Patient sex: F
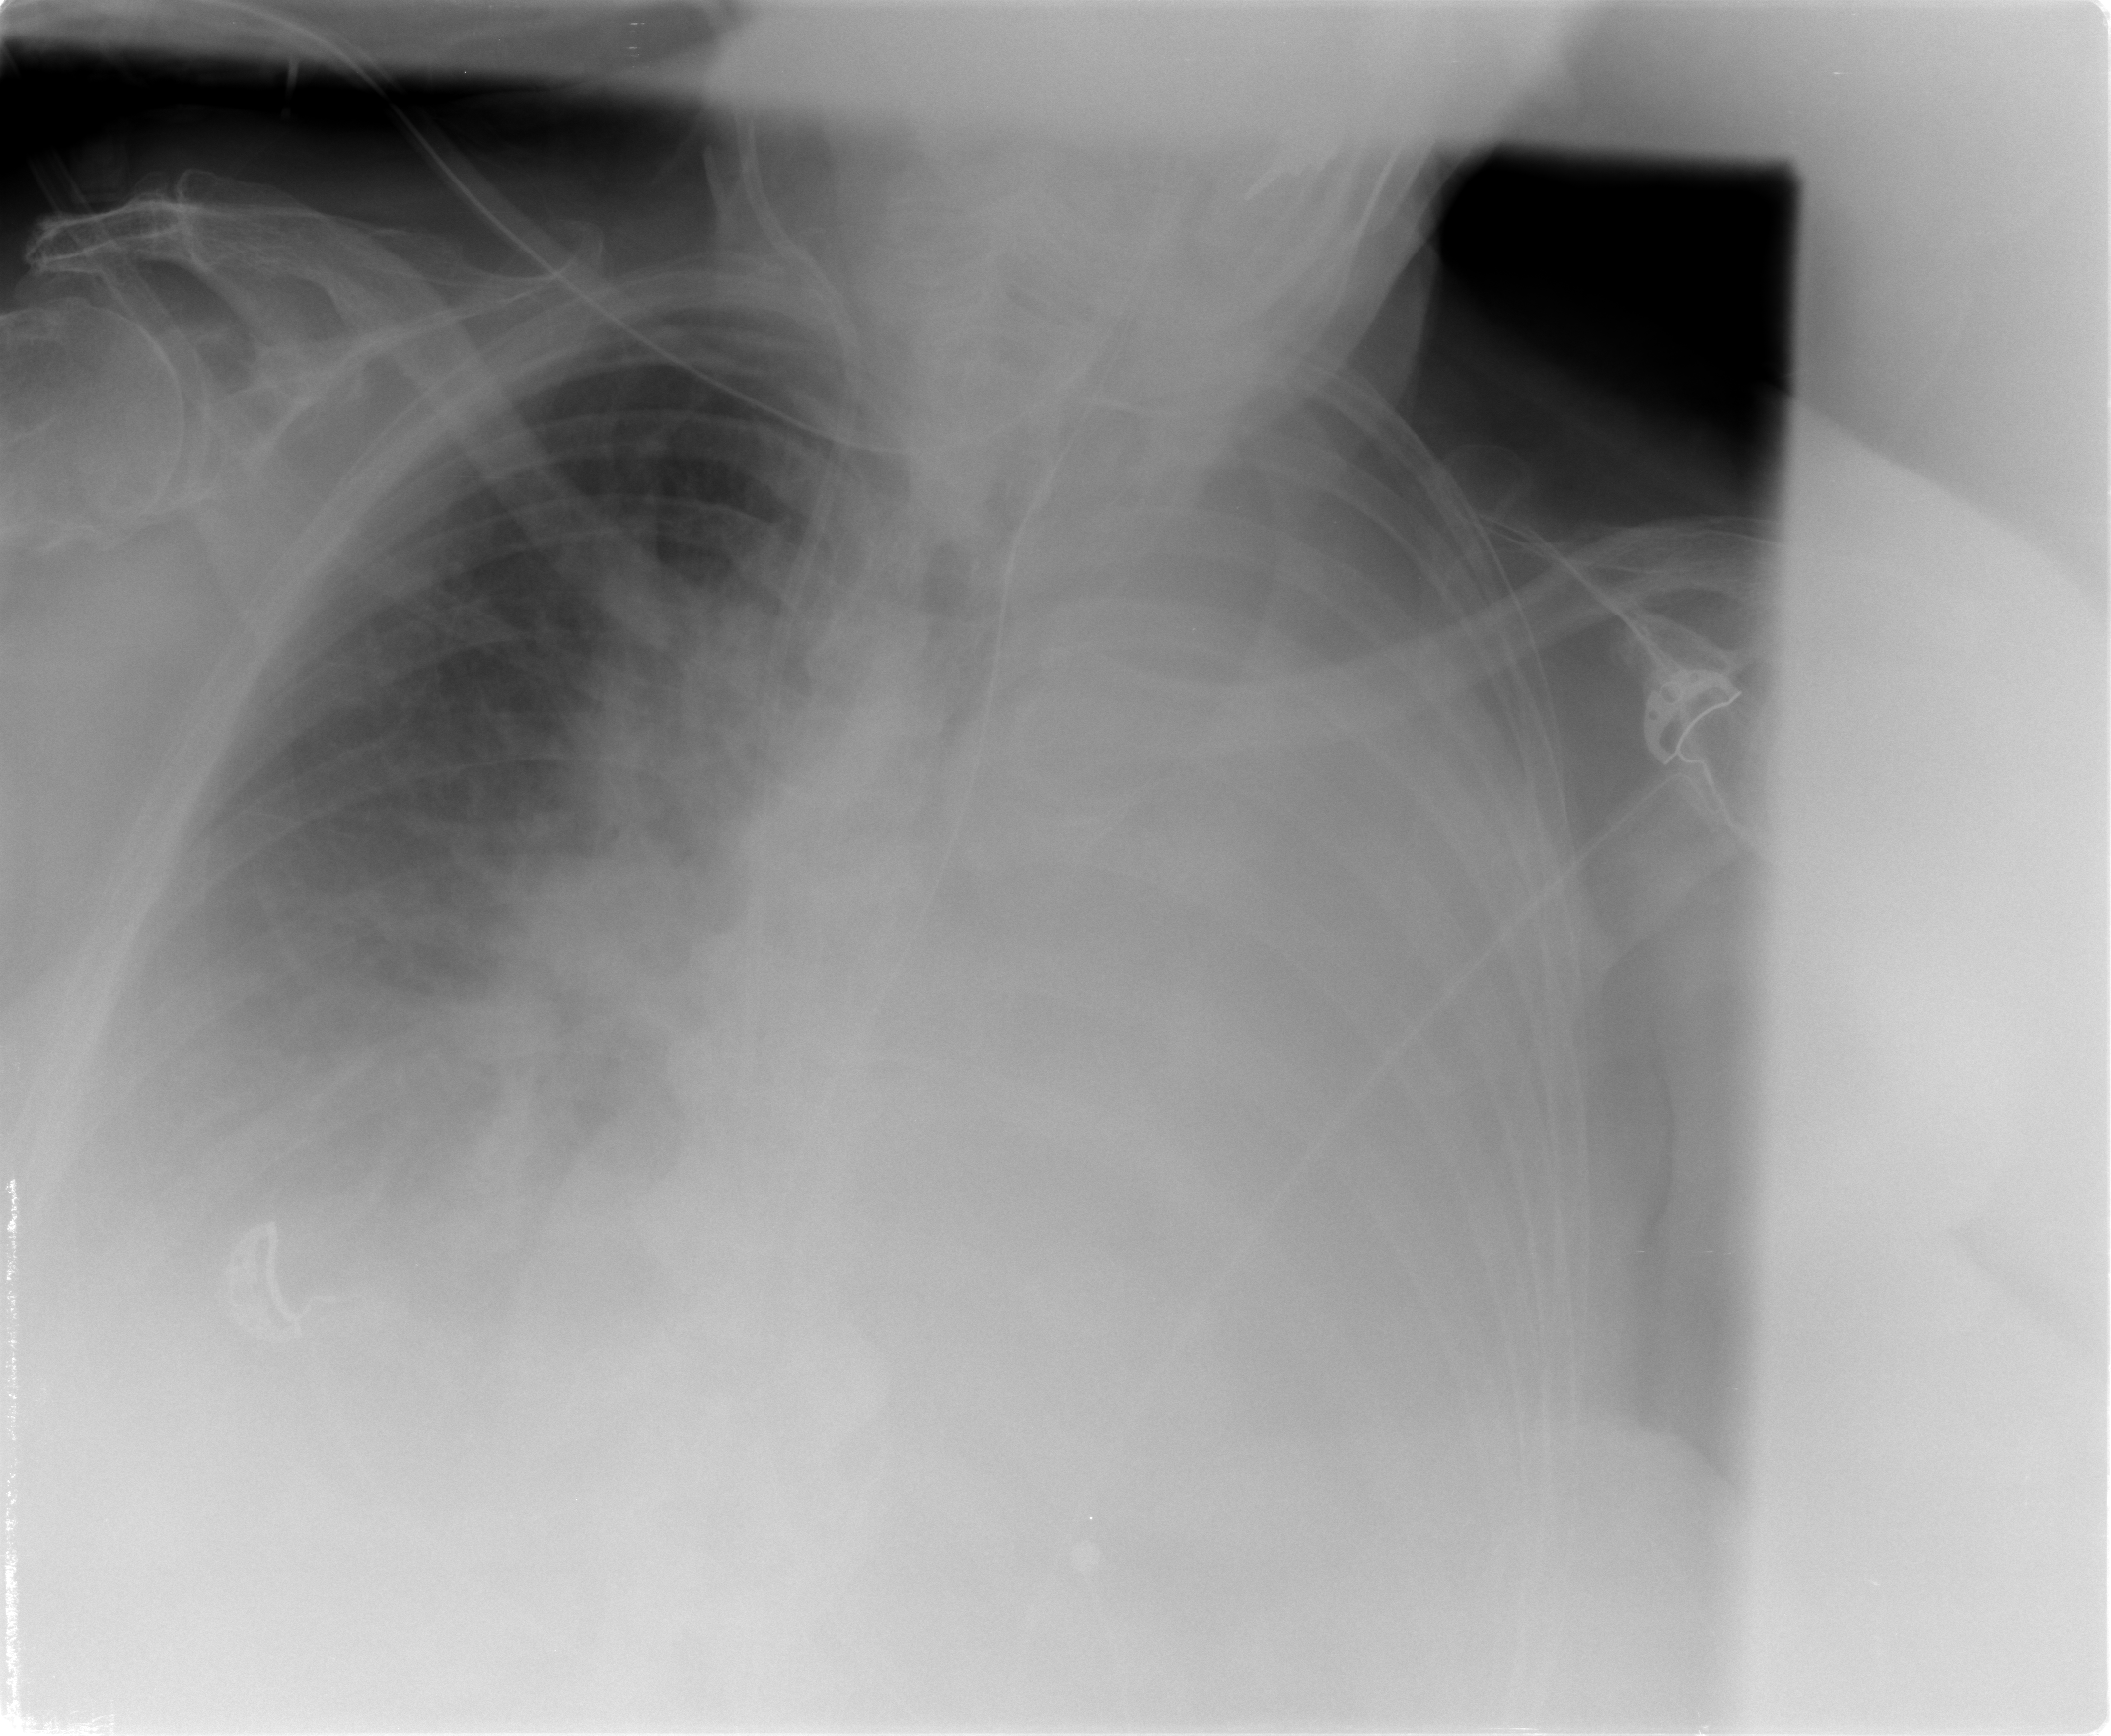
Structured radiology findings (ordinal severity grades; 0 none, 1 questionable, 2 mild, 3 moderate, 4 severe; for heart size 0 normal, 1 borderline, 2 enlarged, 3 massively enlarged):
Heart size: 2
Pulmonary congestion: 3
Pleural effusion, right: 3
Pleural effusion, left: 4
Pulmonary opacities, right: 0
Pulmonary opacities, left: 1
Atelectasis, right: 2
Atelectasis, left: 4